Question: I've got a simple app with three views 'HomeViewController', 'AddViewController', and 'AddCategoryViewController'.
My data model has two Entities, with relationships like this:

My goal is to be able to display 'WMDGActivity' objects in the tableview in 'HomeViewController', grouped under sections defined by 'WMDGCategory' objects.
New 'WMDGCategory' objects are added via a textfield in 'AddCategoryViewController'and new 'WMDGActivity' objects are added via a textfield in 'AddViewController'.
My problem is that the app crashes upon canceling or saving in either of the auxiliary views. The error code is invariably:
'''
reason: '[<WMDGActivity 0x8a54830> valueForUndefinedKey:]: the entity WMDGActivity is not key value coding-compliant for the key "WMDGCategory".'
'''
I also see this every time I roll the picker wheel containing the names of WMDGCategory objects:
'''
data: {
activities = "<relationship fault: 0x8db1600 'activities'>";
name = Pastimes;
'''
Indeed, another mystery is that the app is apparently saving these objects before the crash. I've tried stepping through the code, but haven't come up with a solution yet. I suspect there is a problem with the way my entities are set up, or with my code that interacts with them.
Here is what I believe to be the relevant code:
From HomeViewController (delegate for both 'AddViewController', and 'AddCategoryViewController':
'''
#pragma mark AddViewControllerDelegate stuff
-(void) addViewControllerDidSave
{
NSManagedObjectContext *localContext = [NSManagedObjectContext MR_contextForCurrentThread];
[localContext MR_saveToPersistentStoreAndWait];
[self.navigationController dismissViewControllerAnimated:YES completion:nil];
[self refreshData];
}
-(void) addViewControllerDidCancel:(WMDGActivity *) activityToDelete
{
[activityToDelete MR_deleteEntity];
[self.navigationController dismissViewControllerAnimated:YES completion:nil];
[self refreshData];
}
#pragma mark AddCatControllerDelegate stuff
-(void) addCatControllerDidSave
{
NSManagedObjectContext *localContext = [NSManagedObjectContext MR_contextForCurrentThread];
[localContext MR_saveToPersistentStoreAndWait];
[self.navigationController dismissViewControllerAnimated:YES completion:nil];
[self refreshData];
}
-(void) addCatControllerDidCancel:(WMDGCategory *) categoryToDelete
{
[categoryToDelete MR_deleteEntity];
[self.navigationController dismissViewControllerAnimated:YES completion:nil];
[self refreshData];
}
'''
From AddCategoryViewController:
'''
- (IBAction)saveButton:(UIBarButtonItem *)sender
{
if (self.catTextField.text.length > 0)
{
self.thisCategory.name = self.catTextField.text;
}
[self.delegate addCatControllerDidSave];
}
- (IBAction)cancelButton:(UIBarButtonItem *)sender
{
[self.delegate addCatControllerDidCancel:self.thisCategory];
}
'''
And from AddViewController:
'''
- (IBAction)saveButton:(UIBarButtonItem *)sender
{
if (self.activityField.text.length > 0)
{
if (self.categoryLabel.text.length < 1)
{
self.thisCategory.name = @"Uncategorized";
// self.thisActivity.activityName = self.activityField.text;
// [self.delegate addActivityViewControllerDidSave];
}
else
{
self.thisCategory.name = self.categoryLabel.text;
self.thisActivity.name = self.activityField.text;
NSLog(@"Category name is %@", self.thisCategory.name);
NSLog(@"Activity name is %@", self.thisActivity.name);
}
[self.delegate addViewControllerDidSave];
}
else
{
UIAlertView *alert = [[UIAlertView alloc] initWithTitle:@"No activity entered"
message:@"Please enter a new activity or Cancel"
delegate:nil
cancelButtonTitle:@"OK"
otherButtonTitles:nil];
[alert show];
}
}
- (IBAction)cancelButton:(UIBarButtonItem *)sender
{
[self.delegate addViewControllerDidCancel:self.thisActivity];
}
'''
Can anyone please show me what I'm doing wrong?
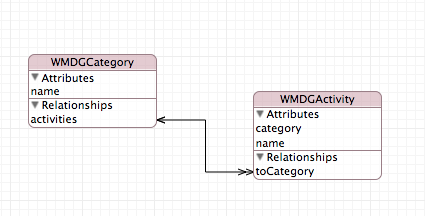
Answer: > My problem is that the app crashes upon canceling or saving in either of the auxiliary views. The error code is invariably:
It would help to see the error call stack and the code where the error occurred. But I'll go ahead and throw out a guess, which is that you're configuring an 'NSFetchedResultsController' and specifying 'WMDGCategory' as the 'sectionNameKeyPath'. There are two things wrong with this. First, the key path is 'toCategory'. 'WMDGCategory' is the data type. Second, to organize your table view by category name, you would need to use the key path 'toCategory.name'. Also, you're going to need to pre-sort your activities by 'toCategory.name' (a requirement of 'NSFetchedResultsController').
> I also see this every time I roll the picker wheel containing the names of WMDGCategory objects:
What you're seeing is the description of the 'WMDCategory' object. What you need is the value of the name property. You need to use '[category valueForKey:@"name"]', or if you're using convenience classes, 'category.name'.